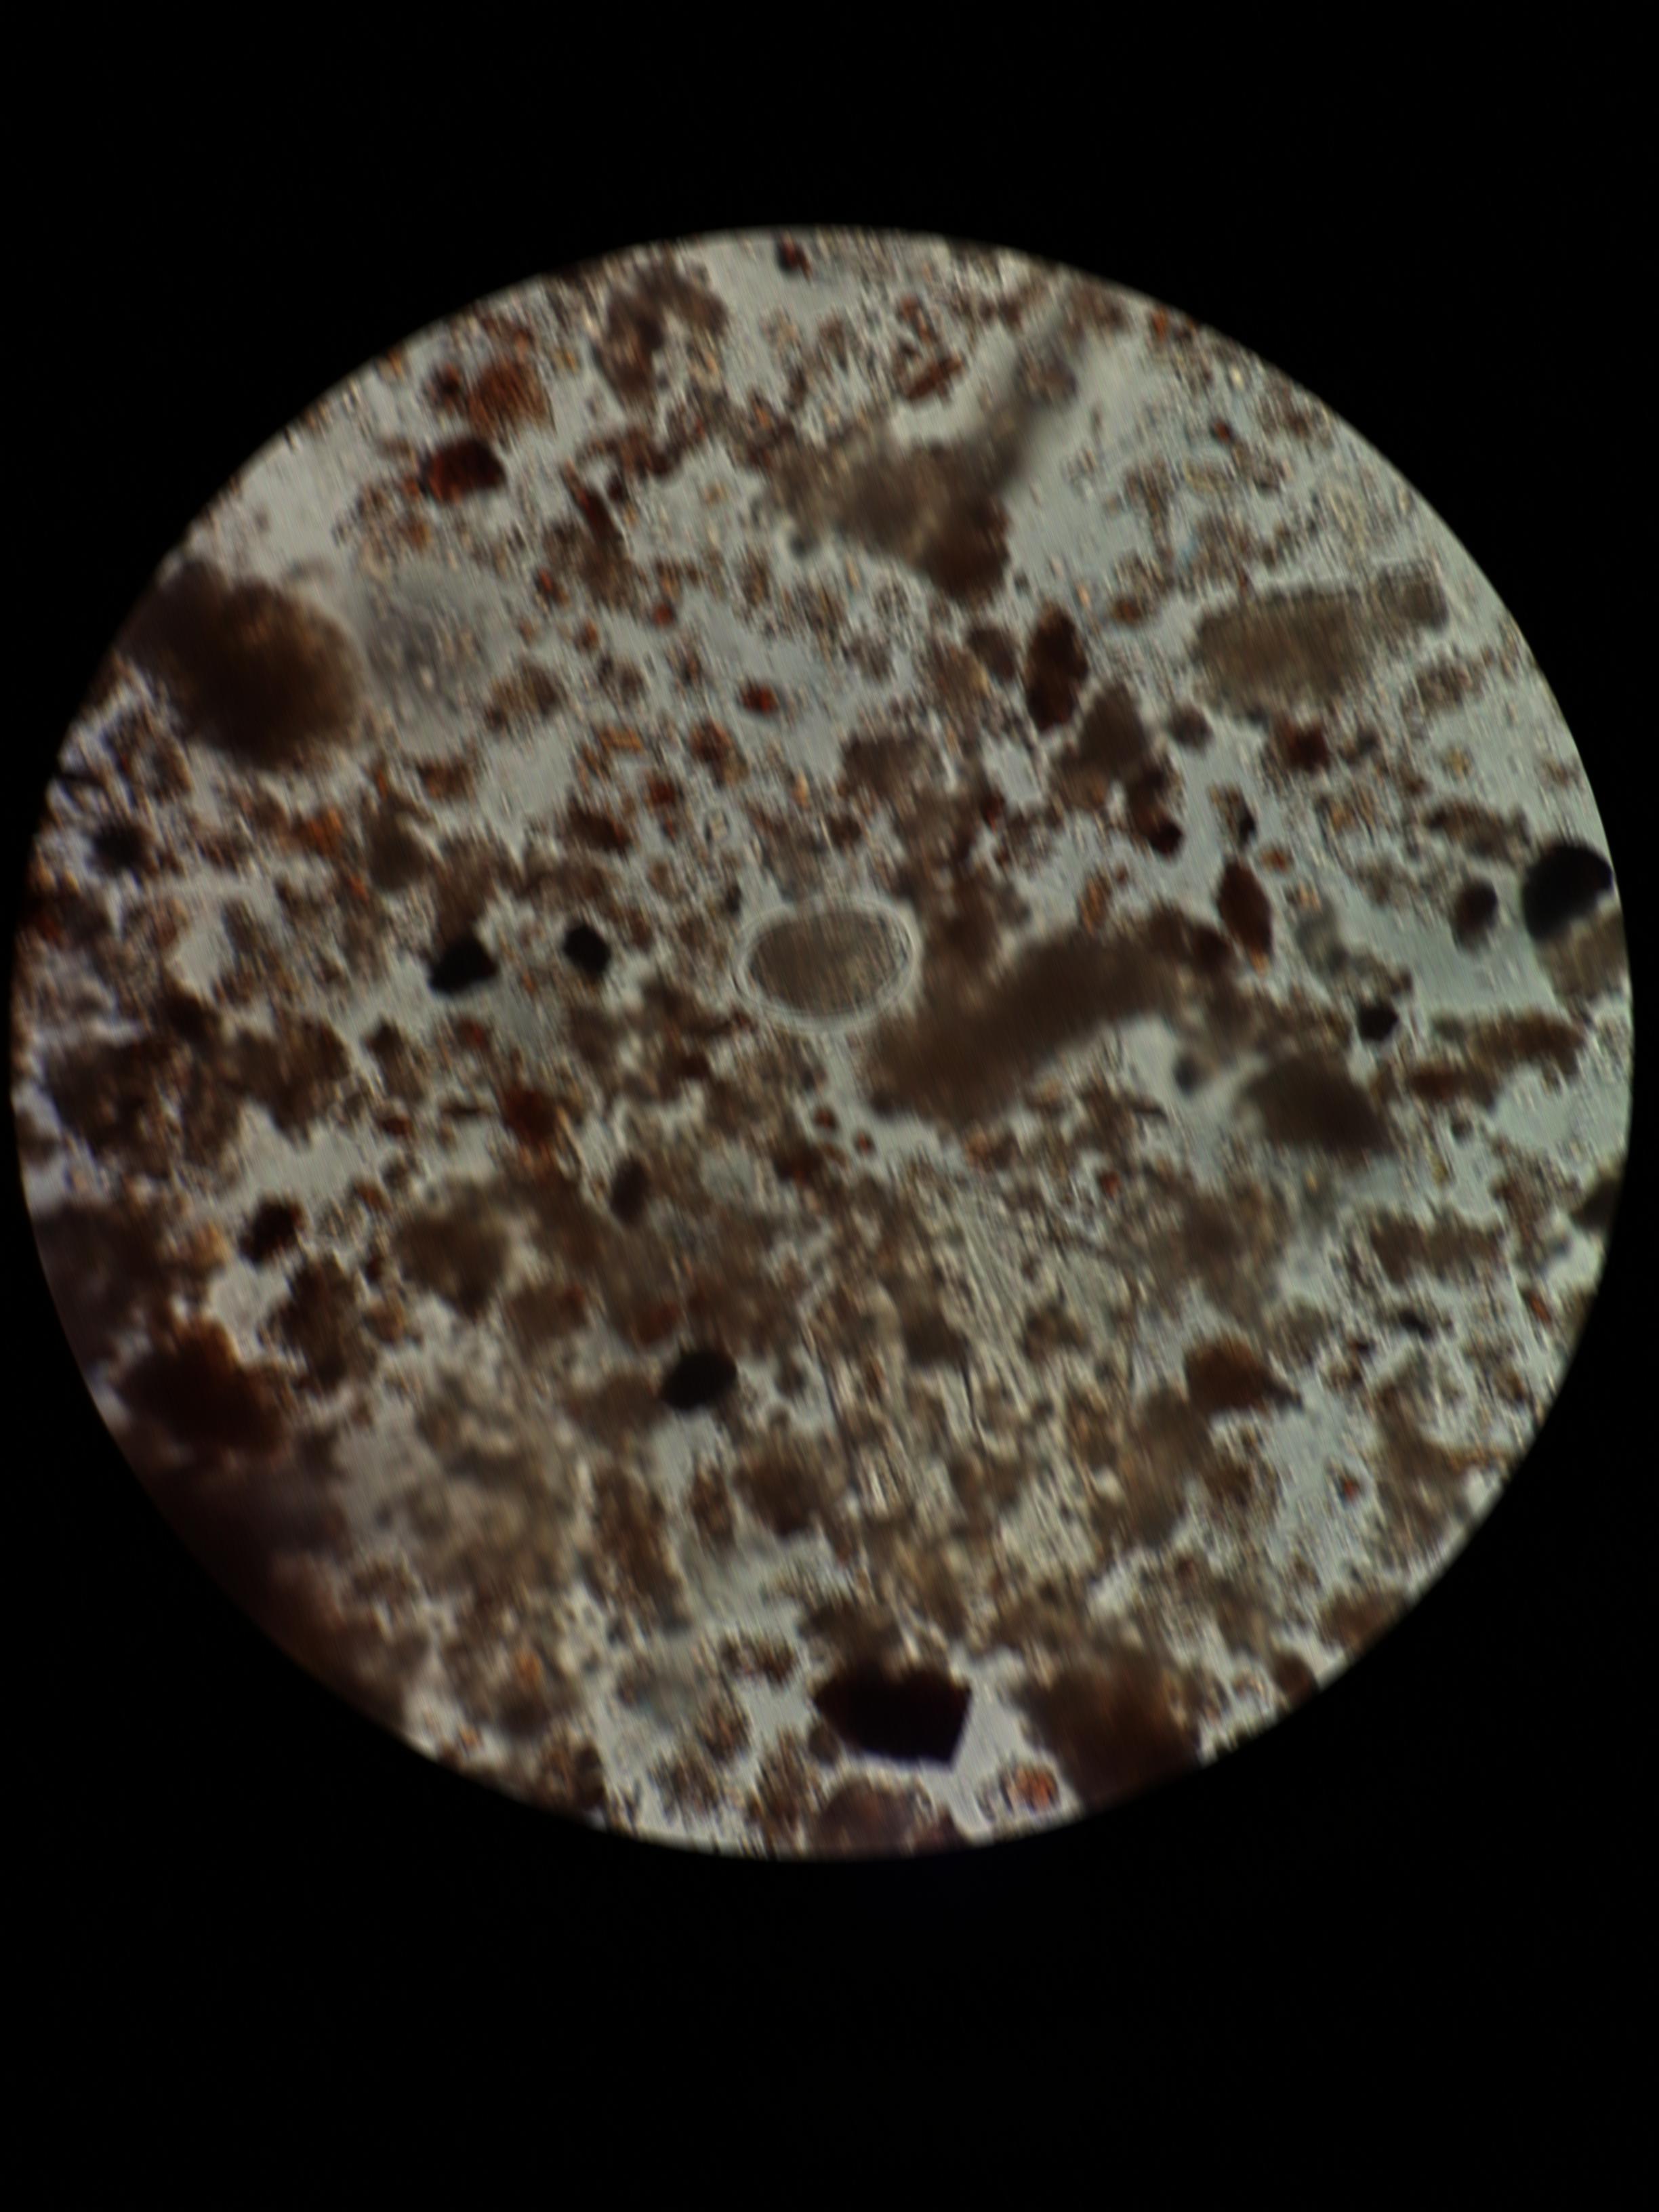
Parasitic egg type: Hookworm egg